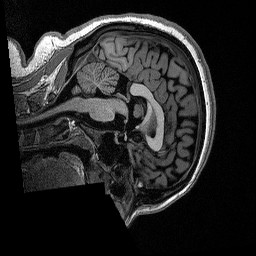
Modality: T1w
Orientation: sagittal
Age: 20
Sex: female
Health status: healthy
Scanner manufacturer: siemens
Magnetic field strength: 1.5 T
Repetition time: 2.73 s
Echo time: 0.00357 s